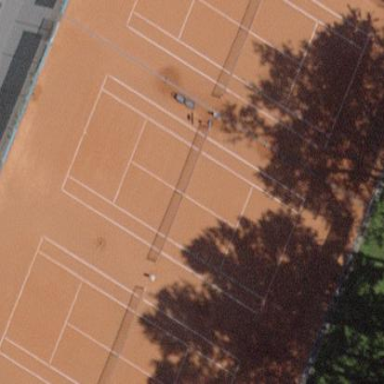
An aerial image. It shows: Tennis court on pitch designated for leisure land.